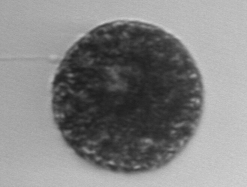
Label: Vicicitus_globosus